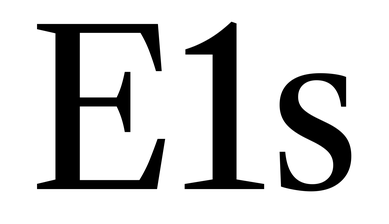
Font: LibreCaslonText_Regular